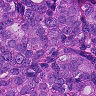
Metastatic tissue present: yes